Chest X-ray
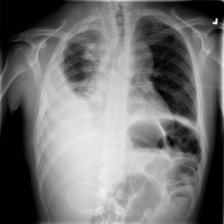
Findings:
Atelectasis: positive
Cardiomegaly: negative
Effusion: positive
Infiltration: positive
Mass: negative
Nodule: negative
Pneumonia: negative
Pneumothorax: negative
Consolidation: negative
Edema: negative
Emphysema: negative
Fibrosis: negative
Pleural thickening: negative
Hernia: negative